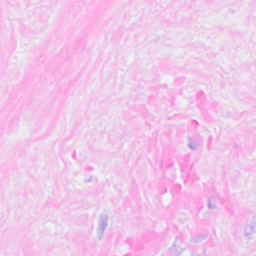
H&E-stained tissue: Breast